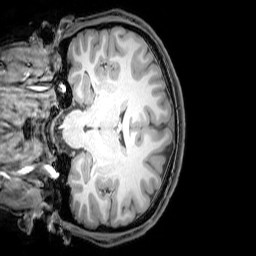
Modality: T1w
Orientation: coronal
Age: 25
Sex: male
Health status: healthy
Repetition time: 0.081 s
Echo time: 0.037 s